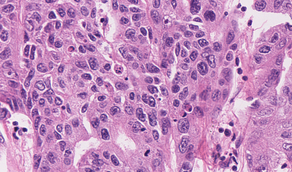
Tumor epithelial tissue: yes
Tumor-associated stroma tissue: no
Normal tissue: no